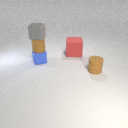
small brown rubber cylinder to the right of small blue metal cube